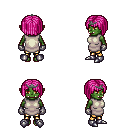
a pixel art fantasy rpg character, female body template, orc, green skin, white tunic, gold greaves, pink pageboy hairstyle, iron tiara, metal gloves, metal boots, four views (front, back, left, right), 2x2 character sprite sheet, small pixel art, hard edges, no anti-aliasing